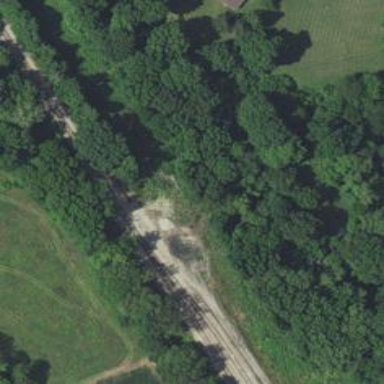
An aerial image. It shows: Railway track.